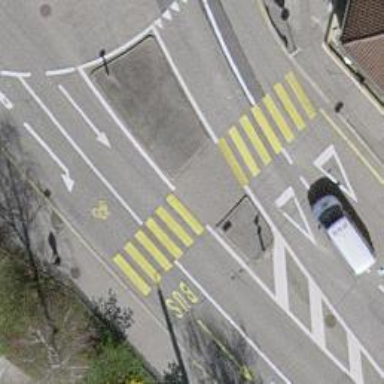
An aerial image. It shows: Marked zebra crossing with island in the middle. The crossing is clearly visible with markings.